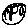
Label: moon